Field crop: maize
Growth stage: 2
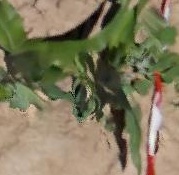
Species: maize